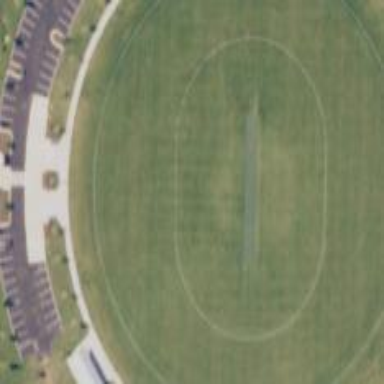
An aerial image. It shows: Grass pitch for cricket.